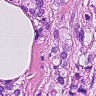
Metastatic tissue present: yes